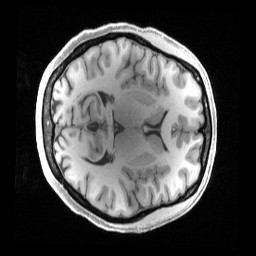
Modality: T1w
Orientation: axial
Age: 39
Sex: female
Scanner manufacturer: siemens
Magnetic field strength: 3 T
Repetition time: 2.4 s
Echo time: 0.00222 s